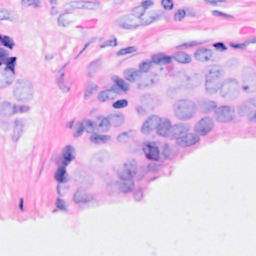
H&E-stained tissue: Breast